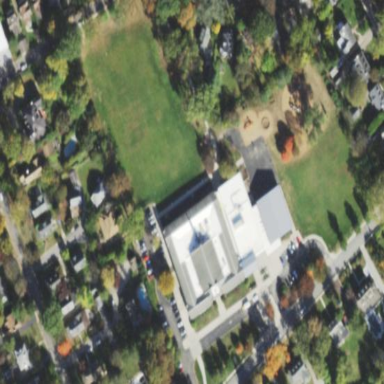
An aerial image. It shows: School building.